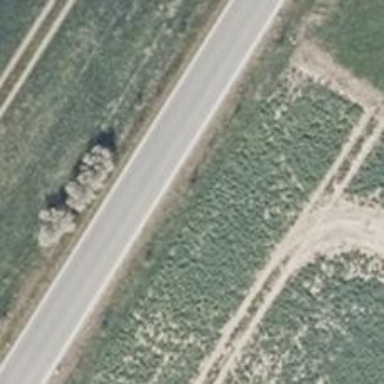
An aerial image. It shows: Avenue of deciduous broadleaved trees.